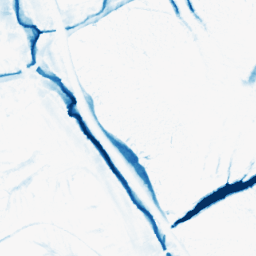
Category: morphological
Decomposition family: morphological
Decomposition parameters: operation: closing
size: 10
Upsampling method: linear_exact
Upsampling parameters: scale: 4
Upsampling scale: 4